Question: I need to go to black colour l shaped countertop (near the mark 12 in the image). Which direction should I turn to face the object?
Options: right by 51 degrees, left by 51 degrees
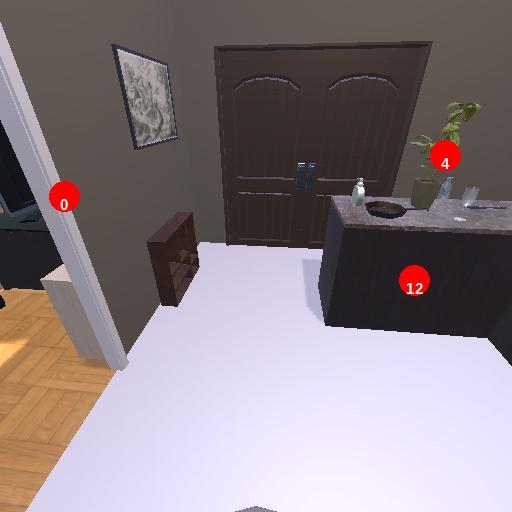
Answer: right by 51 degrees